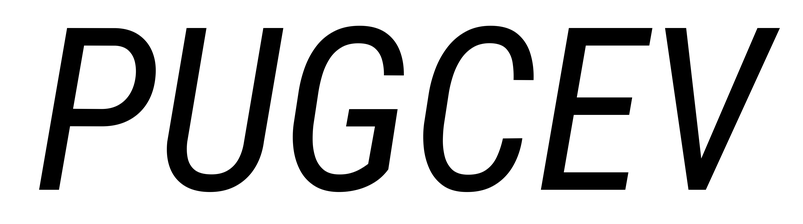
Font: Roboto-Italic_Condensed_Italic